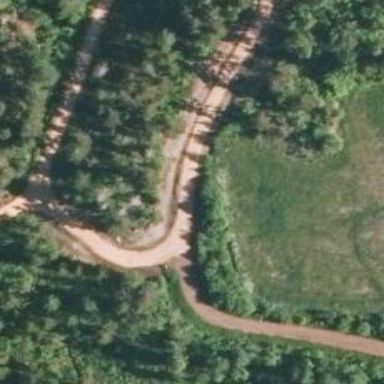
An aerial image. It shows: Path.